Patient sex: F
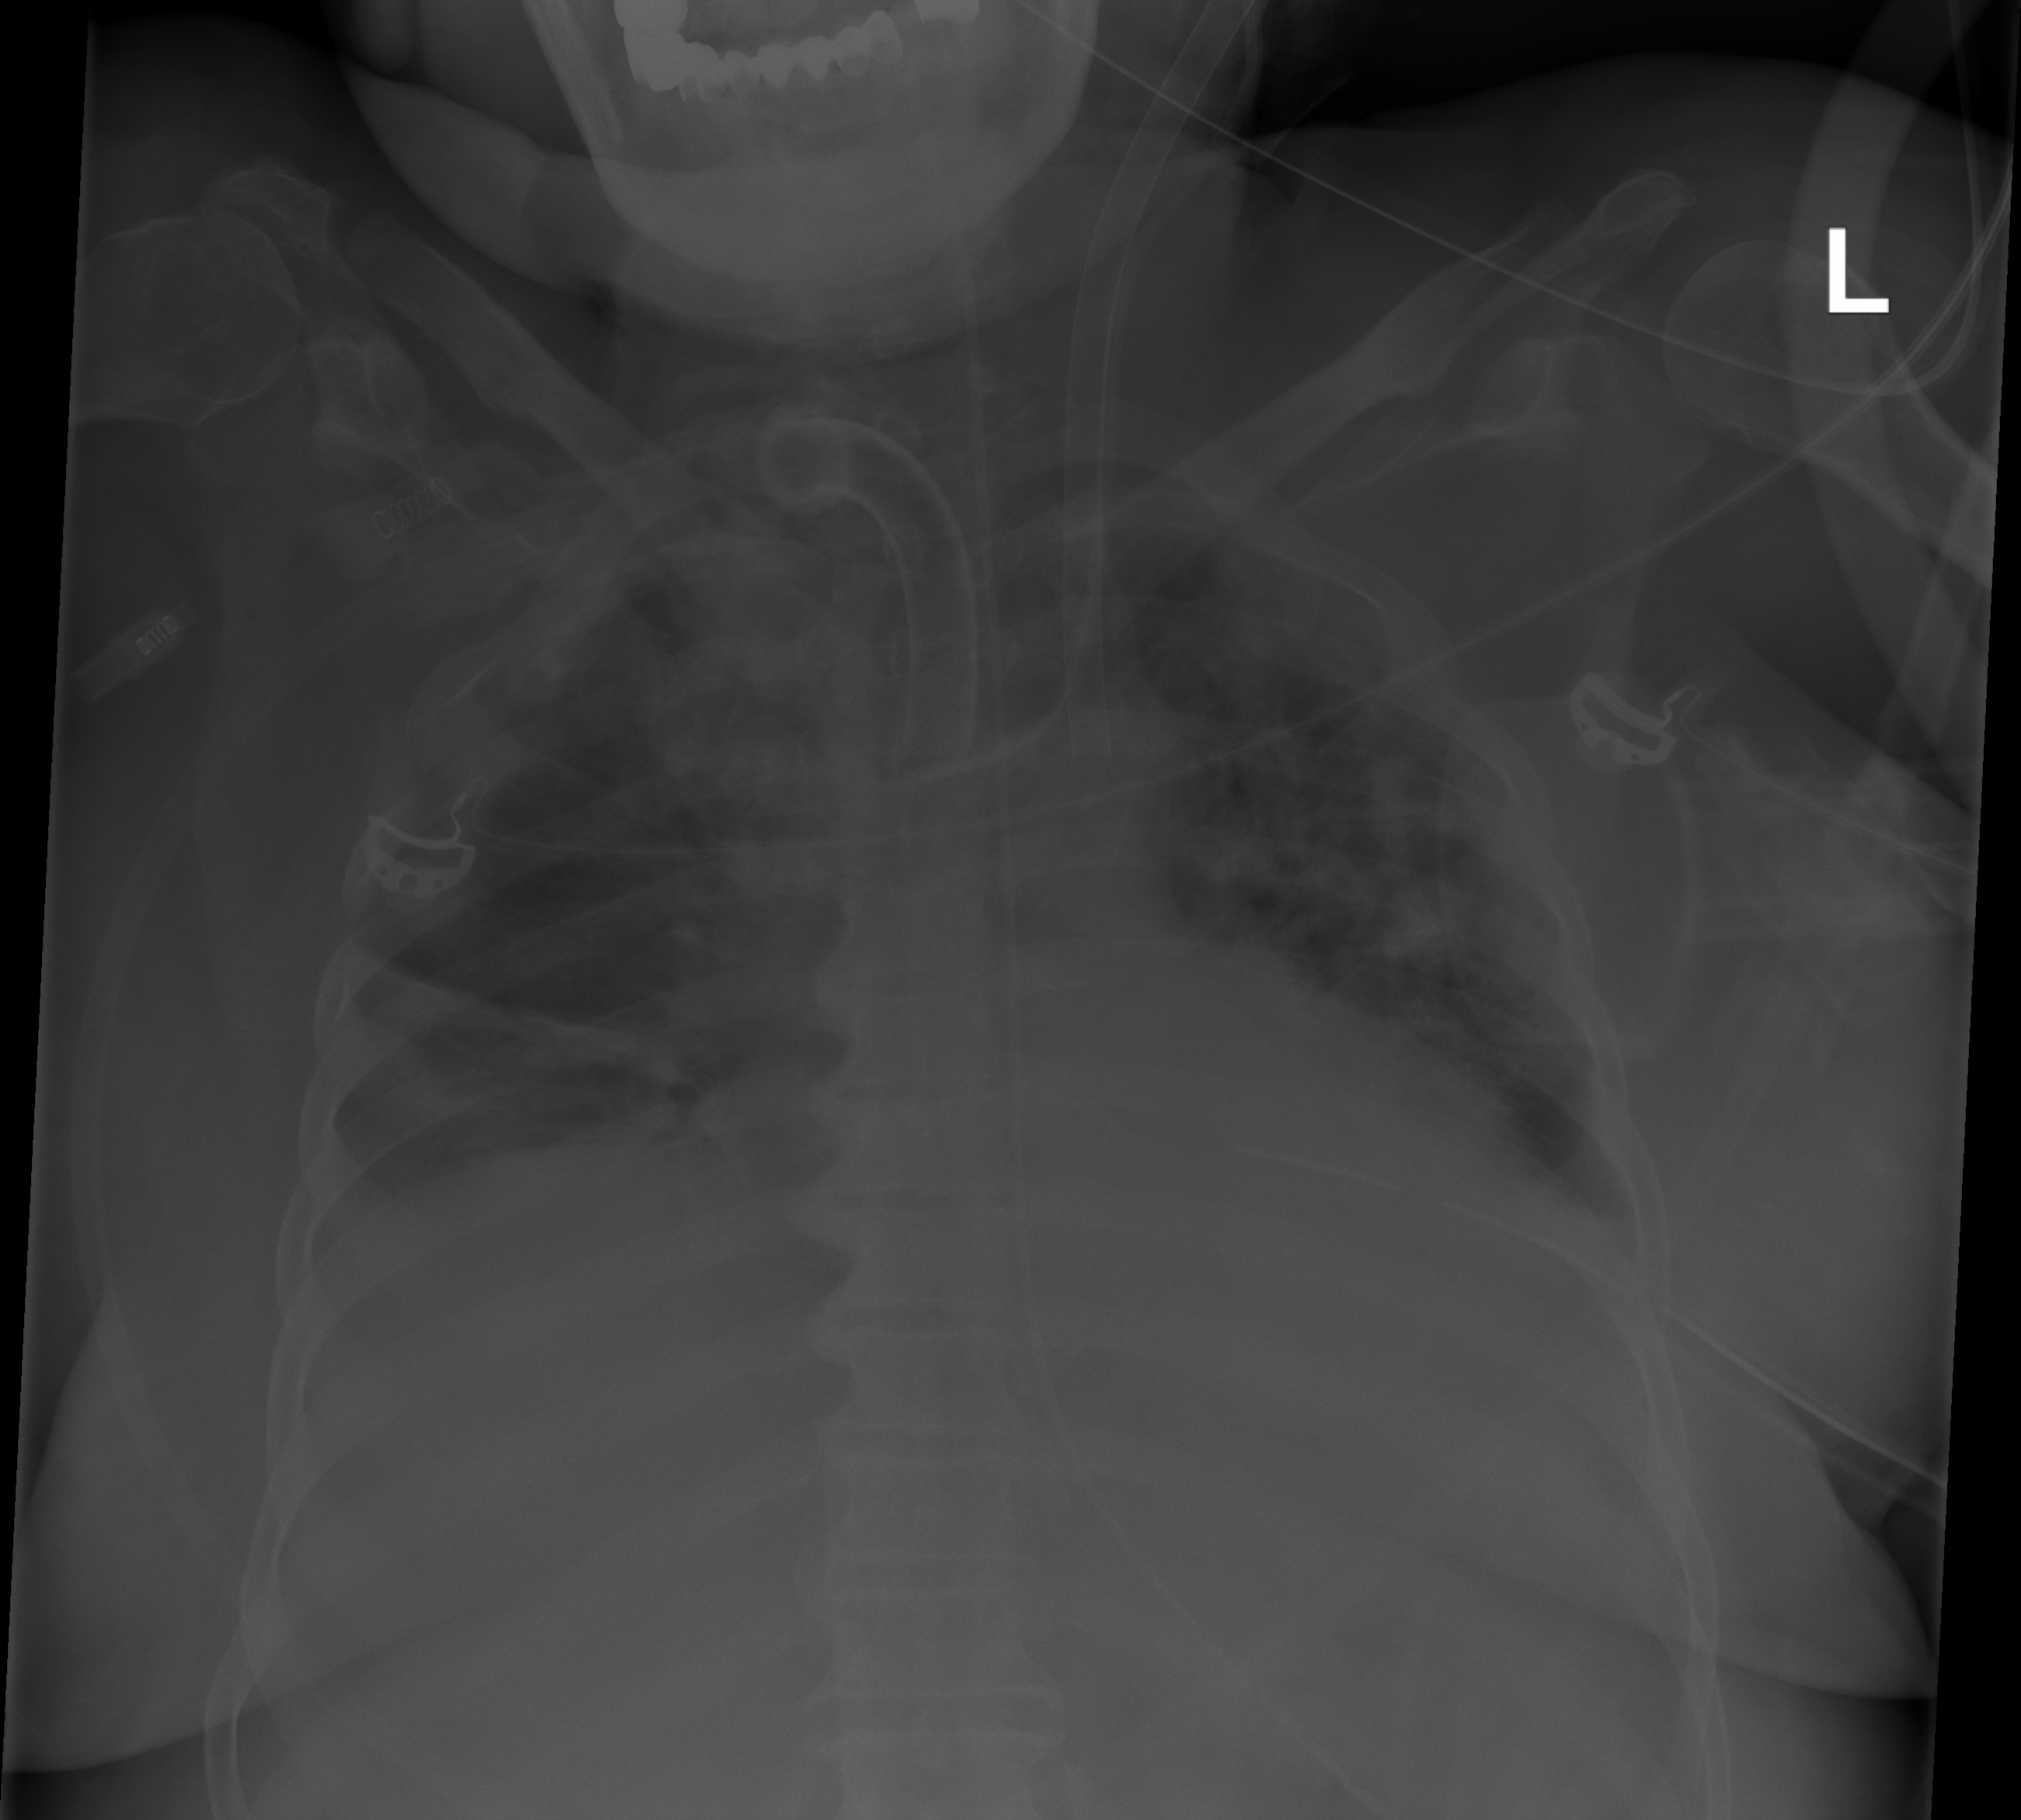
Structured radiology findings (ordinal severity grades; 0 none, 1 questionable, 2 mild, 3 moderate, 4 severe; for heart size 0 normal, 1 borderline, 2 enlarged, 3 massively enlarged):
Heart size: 2
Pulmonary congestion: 0
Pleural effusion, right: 3
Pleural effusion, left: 2
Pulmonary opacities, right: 2
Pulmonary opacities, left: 2
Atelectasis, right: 3
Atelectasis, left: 3